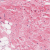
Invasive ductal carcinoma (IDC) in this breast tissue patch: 0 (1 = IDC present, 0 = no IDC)